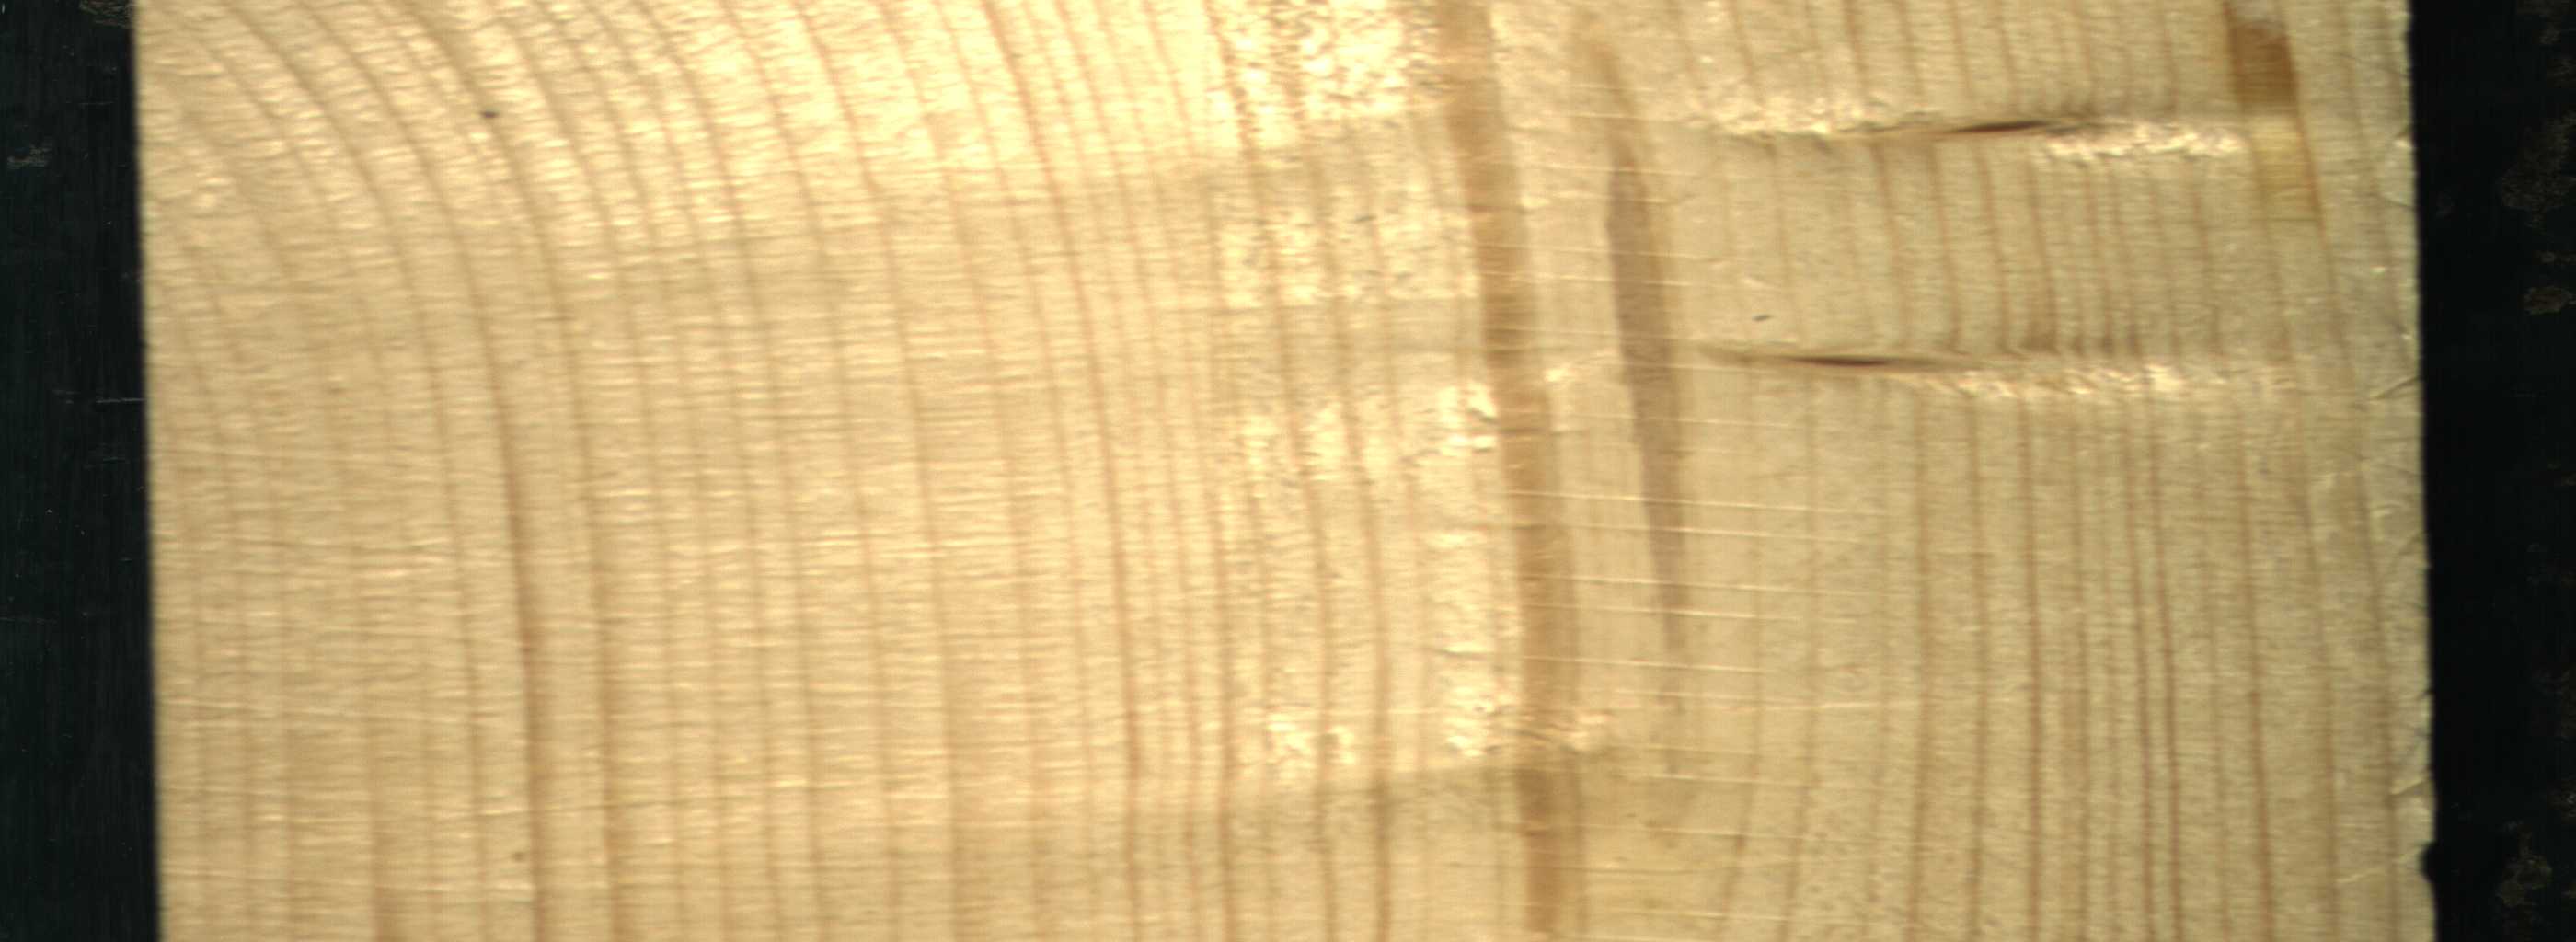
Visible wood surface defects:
Marrow
Quartzity
Live_Knot
Live_Knot